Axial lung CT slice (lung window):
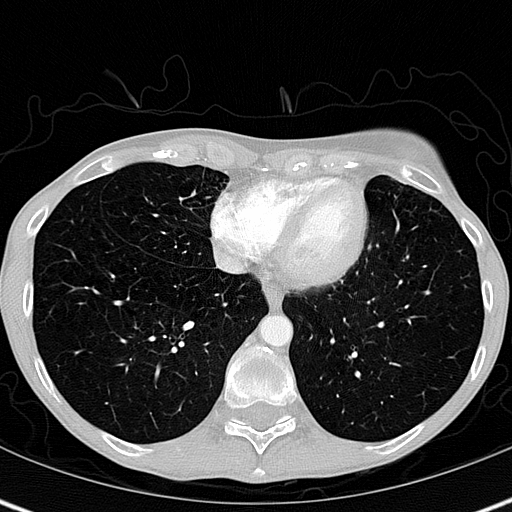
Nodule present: no